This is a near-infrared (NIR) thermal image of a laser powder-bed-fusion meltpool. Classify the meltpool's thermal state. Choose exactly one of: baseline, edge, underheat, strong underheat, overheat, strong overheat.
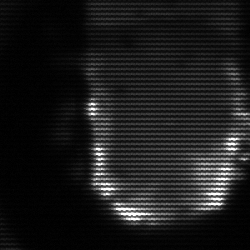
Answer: baseline